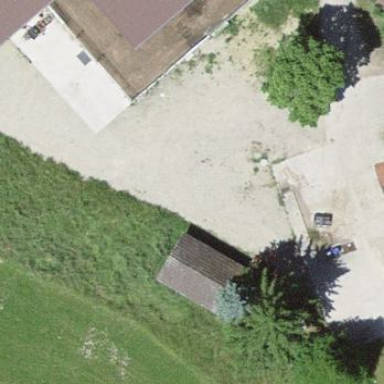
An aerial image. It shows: Barn.